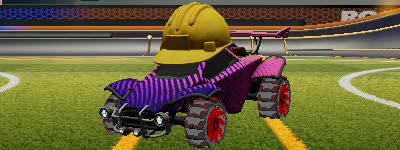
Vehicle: octane